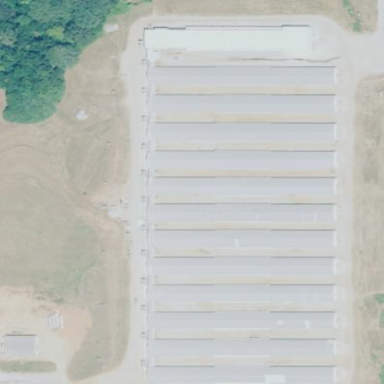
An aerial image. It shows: Poultry farmyard.